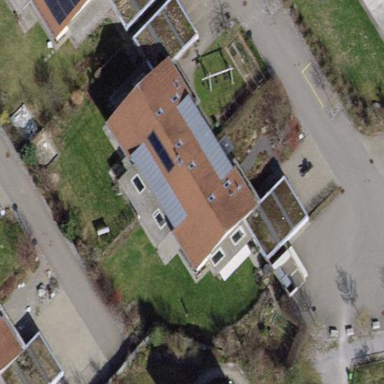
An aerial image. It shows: Terrace building.